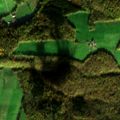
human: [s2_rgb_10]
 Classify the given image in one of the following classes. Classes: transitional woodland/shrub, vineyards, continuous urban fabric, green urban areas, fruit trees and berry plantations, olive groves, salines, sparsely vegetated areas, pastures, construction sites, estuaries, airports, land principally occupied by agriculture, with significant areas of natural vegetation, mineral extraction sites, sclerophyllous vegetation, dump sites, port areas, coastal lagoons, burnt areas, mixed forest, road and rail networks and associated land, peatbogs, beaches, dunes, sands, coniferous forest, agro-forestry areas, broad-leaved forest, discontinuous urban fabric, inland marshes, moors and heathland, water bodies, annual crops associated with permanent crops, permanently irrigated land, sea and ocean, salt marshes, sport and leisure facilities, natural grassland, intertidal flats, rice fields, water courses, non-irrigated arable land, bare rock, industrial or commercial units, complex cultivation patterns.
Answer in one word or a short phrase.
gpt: pastures, complex cultivation patterns, broad-leaved forest, mixed forest